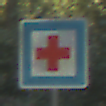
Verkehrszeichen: ErsteHilfe
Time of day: MorningAfternoon
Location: Outdoor (Nature)
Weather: Clear
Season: NotSpecified
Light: Natural